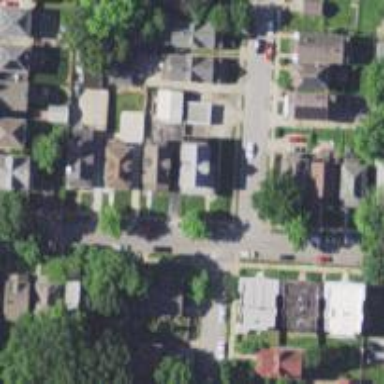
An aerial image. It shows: Neighborhood.